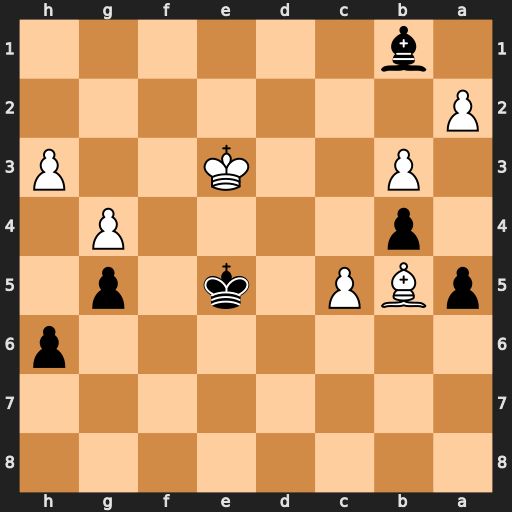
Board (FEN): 8/8/7p/pBP1k1p1/1p4P1/1P2K2P/P7/1b6
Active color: b
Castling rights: -
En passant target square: -
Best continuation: Bxa2 c6 Kd6